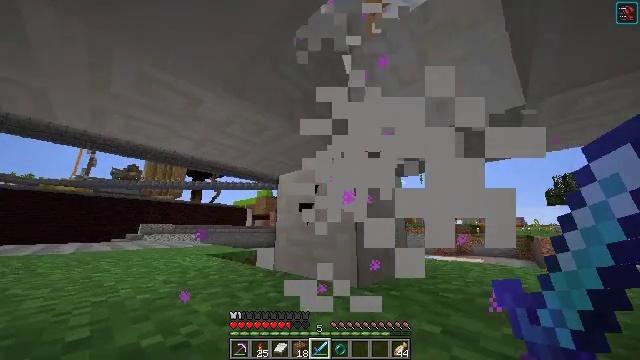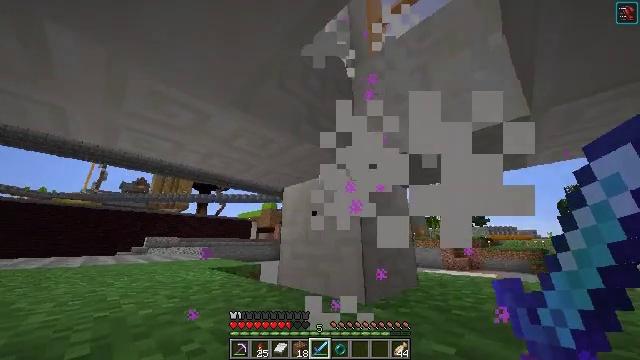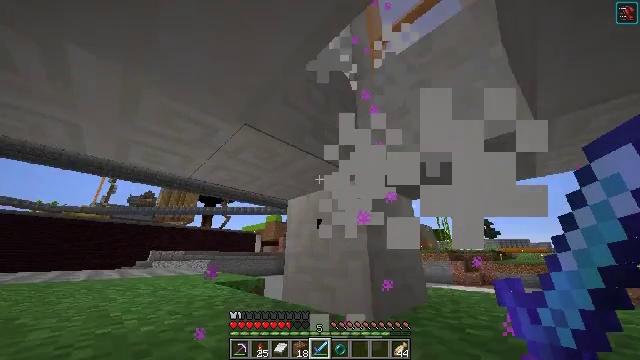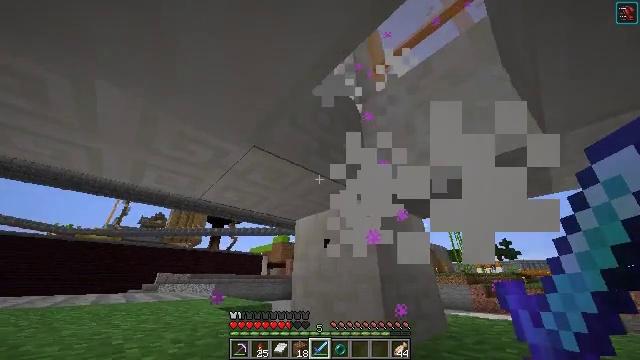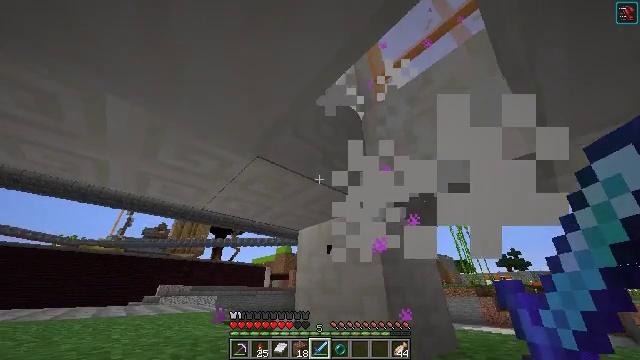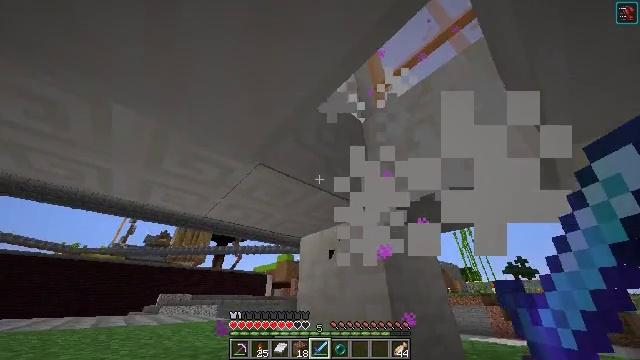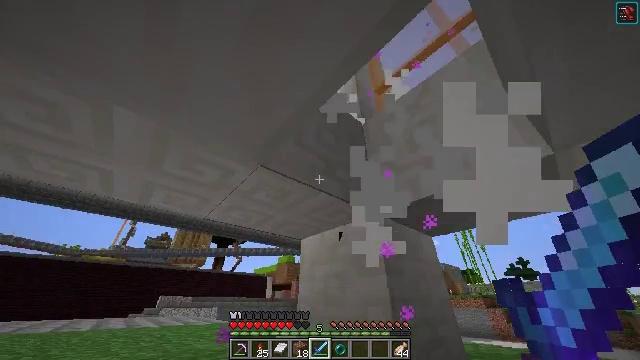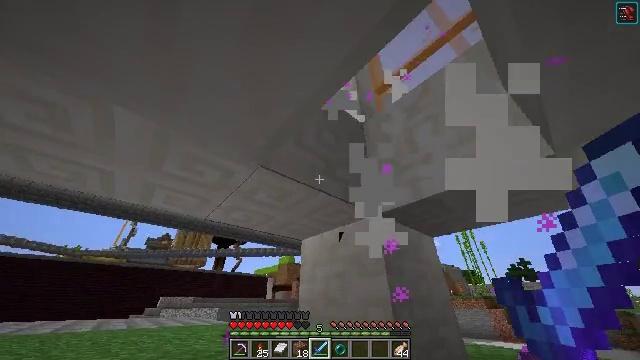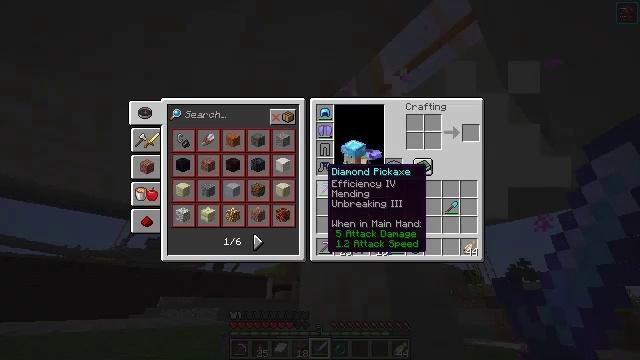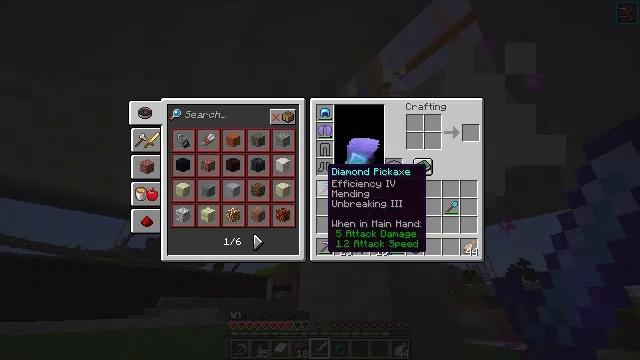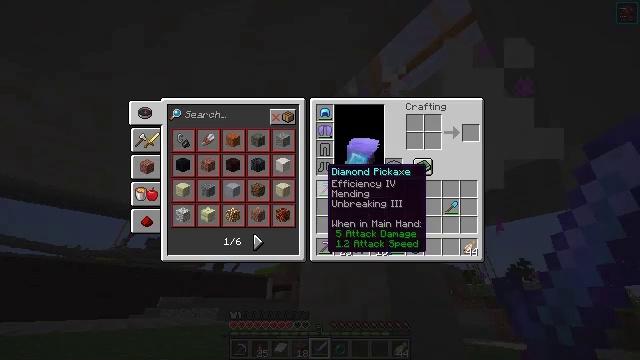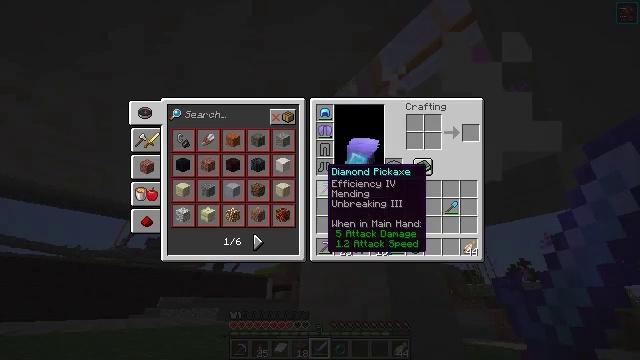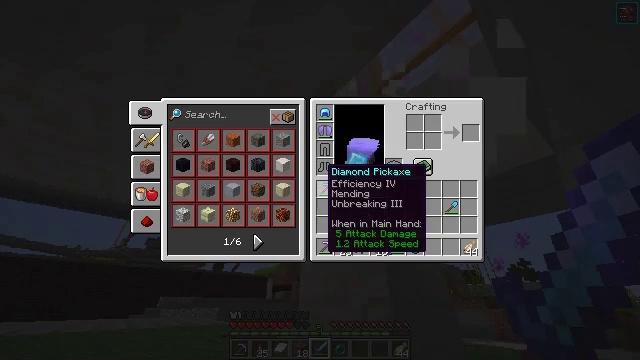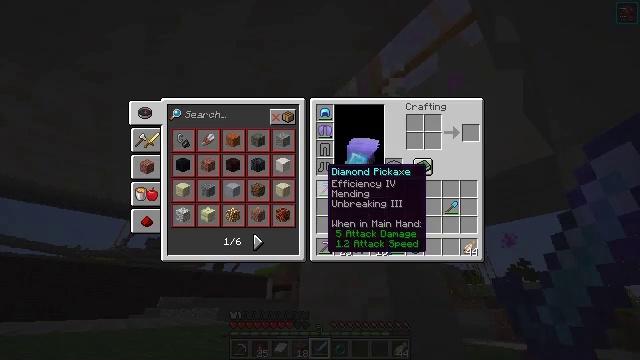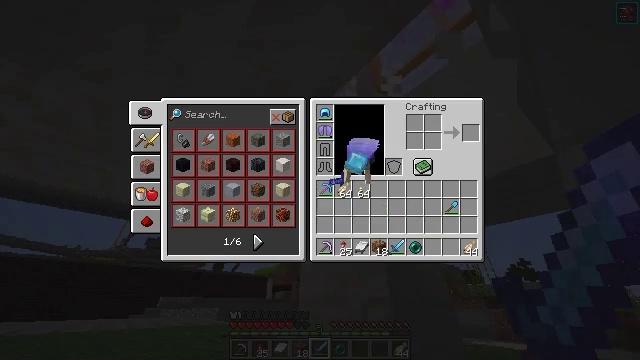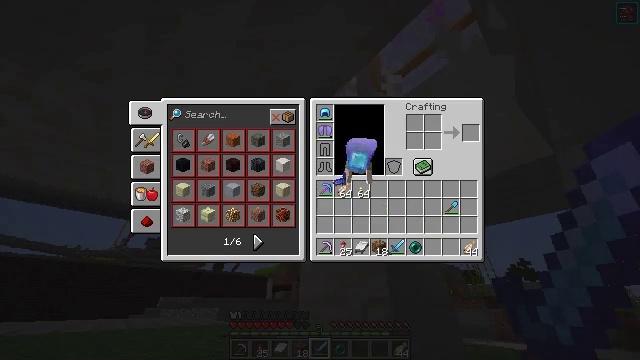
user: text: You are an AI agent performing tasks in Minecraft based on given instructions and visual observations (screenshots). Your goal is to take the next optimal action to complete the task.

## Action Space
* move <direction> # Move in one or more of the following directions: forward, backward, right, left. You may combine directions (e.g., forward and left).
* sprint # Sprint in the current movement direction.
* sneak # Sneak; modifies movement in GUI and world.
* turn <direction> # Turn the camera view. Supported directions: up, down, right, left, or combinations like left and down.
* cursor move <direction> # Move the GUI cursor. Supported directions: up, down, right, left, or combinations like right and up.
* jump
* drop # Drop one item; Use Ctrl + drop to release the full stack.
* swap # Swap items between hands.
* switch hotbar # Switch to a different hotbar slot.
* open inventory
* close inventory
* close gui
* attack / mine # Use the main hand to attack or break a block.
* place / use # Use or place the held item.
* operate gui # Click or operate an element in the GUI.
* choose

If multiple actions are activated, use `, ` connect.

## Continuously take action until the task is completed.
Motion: motion action
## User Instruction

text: Remove the quartz slab from its place.
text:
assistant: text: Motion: turn left and up
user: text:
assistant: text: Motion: turn left and up
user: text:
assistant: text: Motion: turn left and up
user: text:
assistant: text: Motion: turn up
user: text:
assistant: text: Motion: turn up
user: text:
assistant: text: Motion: no_op
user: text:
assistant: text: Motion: no_op
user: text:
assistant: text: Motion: open inventory
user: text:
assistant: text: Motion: open inventory
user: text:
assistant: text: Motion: no_op
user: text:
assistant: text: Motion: no_op
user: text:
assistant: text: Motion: no_op
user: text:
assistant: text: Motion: no_op
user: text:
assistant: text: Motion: cursor move right
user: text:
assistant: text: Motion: cursor move right and up
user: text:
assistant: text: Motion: cursor move right and up
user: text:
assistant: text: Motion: no_op
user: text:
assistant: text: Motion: no_op
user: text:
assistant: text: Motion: no_op
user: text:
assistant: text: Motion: no_op
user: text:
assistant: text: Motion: no_op
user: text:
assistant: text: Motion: no_op
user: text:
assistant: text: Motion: no_op
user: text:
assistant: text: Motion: close inventory
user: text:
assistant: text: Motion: close inventory
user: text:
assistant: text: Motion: close inventory
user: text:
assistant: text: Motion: no_op
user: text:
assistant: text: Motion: move forward, turn left
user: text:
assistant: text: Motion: move forward, turn left
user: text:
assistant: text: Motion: move forward, turn left